Question: It's past several days since I started using this function and have not yet succeeded in obtaining valid results.
What i want is . I' know that is possible because i have acceleration in relative coordinates and i know the orientation of the device in real world system.
<URL> i get R = rotation matrix.
So if i want A (acceleration vector in world system) from A' (acceleration vector in phone system) i must do simply:
'''
A=R*A'
'''
But i cant'n understand why the (example: +0,00;-0,00;+6,43)
My current code is similar to this:
'''
public void onSensorChanged(SensorEvent event) {
synchronized (this) {
switch(event.sensor.getType()){
case Sensor.TYPE_ACCELEROMETER:
accelerometervalues = event.values.clone();
break;
case Sensor.TYPE_MAGNETIC_FIELD:
geomagneticmatrix =event.values.clone();
break;
}
if (geomagneticmatrix != null && accelerometervalues != null) {
float[] Rs = new float[16];
float[] I = new float[16];
SensorManager.getRotationMatrix(Rs, I, accelerometervalues, geomagneticmatrix);
float resultVec[] = new float[4];
float relativacc[]=new float [4];
relativacc[0]=accelerationvalues[0];
relativacc[1]=accelerationvalues[1];
relativacc[2]=accelerationvalues[2];
relativacc[3]=0;
Matrix.multiplyMV(resultVec, 0, Rs, 0, relativacc, 0);
//resultVec[] is the vector acceleration relative to world coordinates system..but doesn't WORK!!!!!
}
}
}
'''
This question is very similar to this one <URL> but there i can't find the solution...i had tried all the ways..
Please help me, i need help!!!
UPDATE:
Now my code is below, i had tried to explain matrix product, but nothing change:
'''
float[] Rs = new float[9];
float[] I = new float[9];
SensorManager.getRotationMatrix(Rs, I, accelerationvalues, geomagneticmatrix);
float resultVec[] = new float[4];
resultVec[0]=Rs[0]*accelerationvalues[0]+Rs[1]*accelerationvalues[1]+Rs[2]*accelerationvalues[2];
resultVec[1]=Rs[3]*accelerationvalues[0]+Rs[4]*accelerationvalues[1]+Rs[5]*accelerationvalues[2];
resultVec[2]=Rs[6]*accelerationvalues[0]+Rs[7]*accelerationvalues[1]+Rs[8]*accelerationvalues[2];
'''
Here some example of data read and result:
'''
Rs separated by " " Rs[0] Rs[1]....Rs[8]
Av separated by " " accelerationvalues[0] ...accelerationvalues[2]
rV separated by " " resultVec[0] ...resultVec[2]
'''

As you can notice the component on x and y axes in real world are zero (around) even if you move speddy the phone. Instead the relative acceleration vector detect correctly each movement!!!
The errors in the numberrs are relative to float vars multiplication that is not the same as a double multyplication.
This sums to the fact that , even if with the same orientation,
So is impossible translate acceleration vector to absolute coordinates during motion...
It's hard but it's the reality.
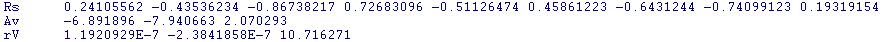
Answer: Finnaly i found the answer:
The errors in the numbers are relative to float vars multiplication that is not the same as a double multyplication. <URL>
This sums to the fact that . So is impossible translate acceleration vector to absolute coordinates during motion... It's hard but it's the reality.
FYI the orientation vector is made from magnetomer data AND gravity vector. This cause a ciclic problem: convert relative acc needs oirentation needs magnetic field AND gravity, but we know gravity only if the phone is stop by relative acc..so we are return to begin.
This is confirmed in <URL> or when it isn't in a non regulare magnetic field.
> The matrices returned by this function are meaningful only when the
device is not free-falling and it is not close to the magnetic north.
In others world, fully un-useful...
You can trust this thing doing simple experiment on the table with Android Senor or something like this..